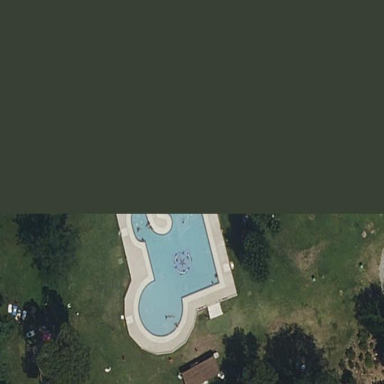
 perfect for swimming and other water activities."